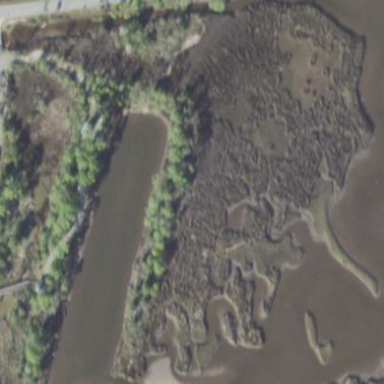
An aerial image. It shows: Saltmarsh wetland.